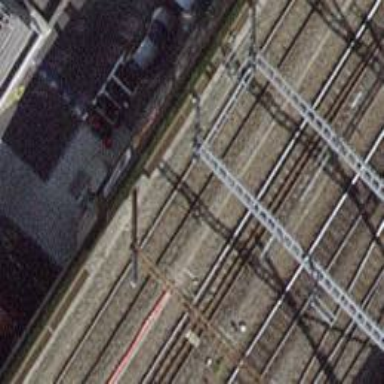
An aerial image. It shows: Single-track electrified railway with contact line.